Question: I am running a .NET 4.0 web application locally using the Visual Studio Development Server (built in web server with VS2010), and for the last couple months, my StructureMap bootstrapper file has worked perfectly.
I'm using StructureMap 2.6.1
I have not changed the Bootstrapper file or the Web.config file, and suddenly, I'm getting this strange error when trying to start up my web application.
Here is the error being thrown from the website:

it's a bit tough to read. It says:
'''
Security Exception
Description: The application attempted to perform an operation not allowed by the security policy. To grant this application the required permission please contact your system administrator or change the application's trust level in the configuration file.
Exception Details: System.Security.SecurityException. Request Failed.
'''
here is the code in my bootstrapper file:
'''
public class BootStrapper
{
public static void ConfigureStructureMap()
{
ObjectFactory.Initialize(x =>
{
x.AddRegistry<ProductRegistry>();
});
}
}
public class ProductRegistry : Registry
{
public ProductRegistry()
{
For<IFirmRepository>()
.Use<FirmRepository>().Ctor<string>("connectionString").Is(ConfigurationManager.ConnectionStrings["FeesAndFlows"].ConnectionString);
For<ICryptographyService>()
.Use<Rijndael>();
For<IUserRepository>()
.Use<UserRepository>().Ctor<string>("connectionString").Is(ConfigurationManager.ConnectionStrings["FeesAndFlows"].ConnectionString);
For<IAuthenticationService>()
.Use<AuthenticationService>();
For<ILogger>()
.Use<DatabaseLogger>();
}
}
'''
The error is being thrown on this line:
'''
x.AddRegistry<ProductRegistry>();
'''
I've already tried adding each of these lines to my Web.config file, one at a time, and they didn't fix the problem:
'''
<trust level="Full" />
'''
and
'''
<securityPolicy>
<trustLevel name="Full" policyFile="internal"/>
</securityPolicy>
'''
Does anyone have any ideas or might have heard of a problem like this? It's pretty important, b/c without StructureMap starting up correctly, my entire application will not run.
Thanks,
Mike
UPDATE:
Ok, so it appears my problem is local. Other developers here can download the code, and runs it just fine on their local machines. Weird. They bootstrap StructurMap just fine and all instances are resolved...
Any ideas on why just my machine can't bootstrap StructureMap when running in debug mode locally for my web project?
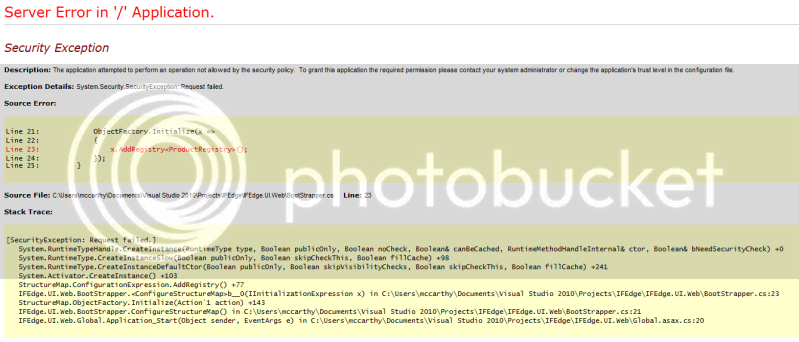
Answer: Okay, so this was the problem. The StructureMap.dll was blocked by Win 7. I don't know how is become blocked or where it became blocked, but apparently, when I downloaded the StructureMap.zip file onto my system, the .zip file was blocked, which in turn, led to all the items extracted from the .zip file being blocked as well.
Every time I unblocked it, it went back to blocked when I tried to run the web app.
The way I fixed it was to go back to the original .zip file, unblock it, extract it, and then replace my StruectureMap.dll reference with one that was not blocked.
Insane.
I don't even know WHAT causes file to suddenly become blocked or what process in Windows 7 determines what file(s) should be blocked, but this strange operating system "feature" cost me a day's worth of work.